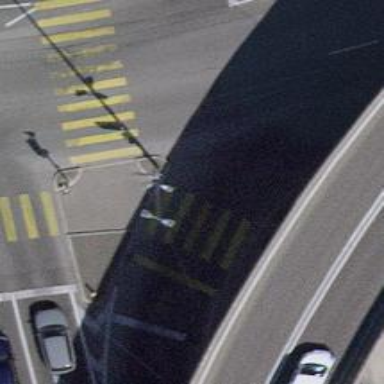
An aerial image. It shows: Asphalt road with primary link designation.